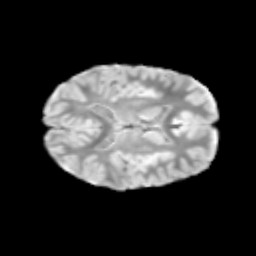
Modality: T2w
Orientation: axial
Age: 11
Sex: male
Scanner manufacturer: siemens
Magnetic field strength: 3 T
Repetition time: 3.8 s
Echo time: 0.07 s